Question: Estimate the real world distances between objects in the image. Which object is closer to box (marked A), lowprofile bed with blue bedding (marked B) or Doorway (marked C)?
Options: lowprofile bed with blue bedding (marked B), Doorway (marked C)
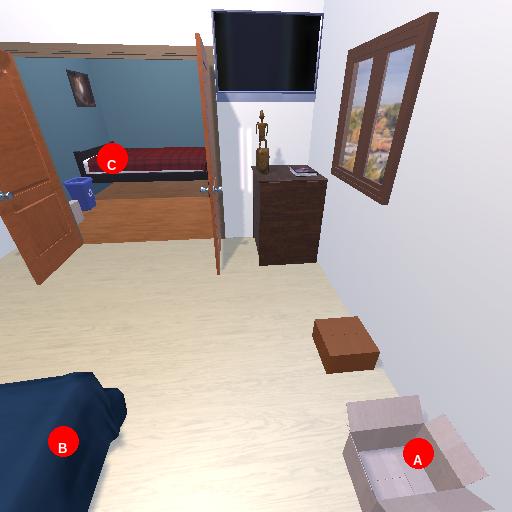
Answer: lowprofile bed with blue bedding (marked B)